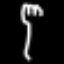
Label: fork